Question: After I uploaded my site to the host the style has changed. Notice the header, when I mocked it up the two icons were lined up with the phone number (see below). I'm going crazy over here!
<URL>

Thanks in advance for any help.
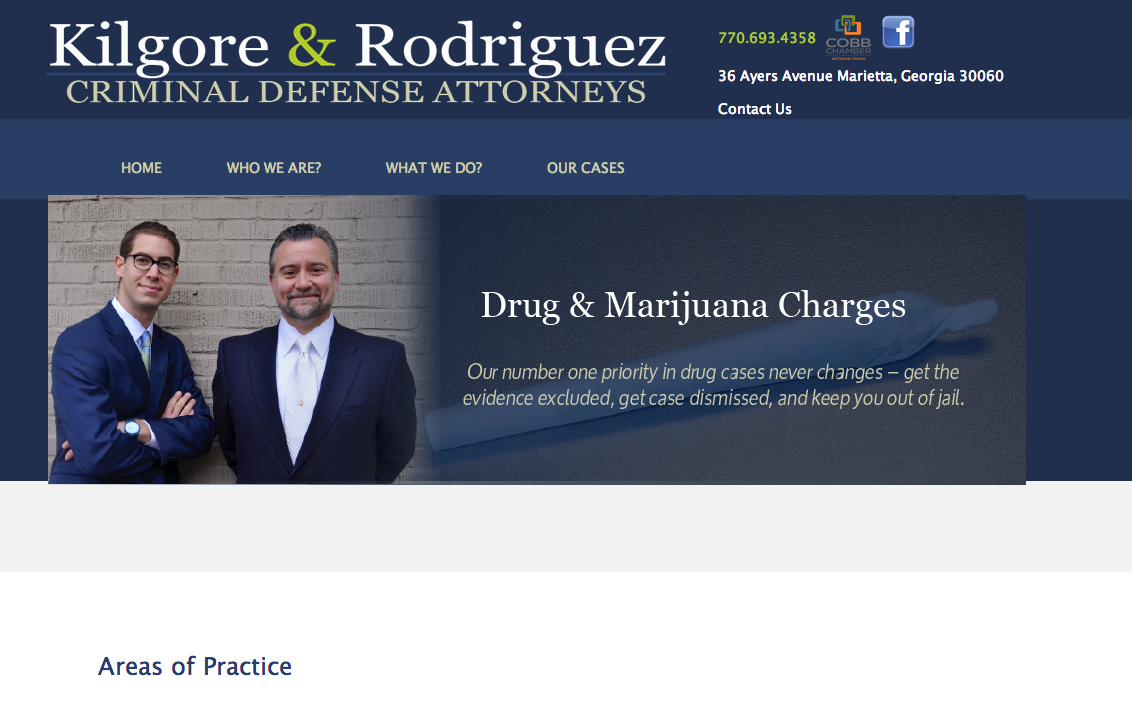
Answer: If you change your p tag which holds your phone number to the below it will work.
'''
<p style="float:left;"><span style="color: #b1cc29;"> <PHONE></span></p>
'''